Question: We're using 'CorePlot' to draw a chart. In the yAxis we draw the temperature.
Given a temperature value, we want to find the 'y coordinate' that corresponds to that temperature in the UIViewController's coordinate space.
Our view hierarchy is organized the following way:
'''
_ UIViewController's main view (self.view)
\_ UIScrollView
\_ ChartView
'''
Reading the docs, we've found <URL> that should do exactly what we want.
Now, since that method would return the Y position in the ChartView's coordinate system, we use <URL> to do the translation from the ChartView to the UIScrollView and then to the UIViewController's main view:
'''
//self is the UIViewController
CGPoint *originalPoint = [self.temperatureAxis viewPointForCoordinateDecimalNumber:temperature];
CGPoint *scrollViewConvertedPoint = [self.chartView convertPoint:originalPoint toView:self.scrollView];
CGPoint *finalPoint = [self.scrollView convertPoint:scrollViewConvertedPoint toView:self.view];
'''
Using this method, we're obtaining incorrect values as seen in the next picture.

Thanks in advance.
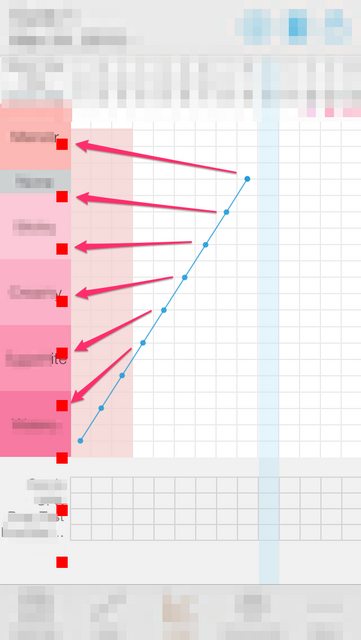
Answer: The 'originalPoint' is in the coordinate space of the plot area. Convert it to the graph's coordinate space before doing the view conversions.
'''
CGPoint graphPoint = [graph convertPoint:originalPoint
fromLayer:graph.plotAreaFrame.plotArea];
'''